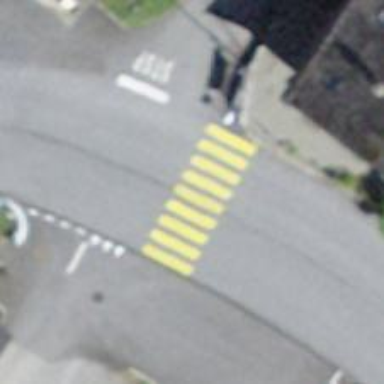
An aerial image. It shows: Uncontrolled zebra crossing on the road.